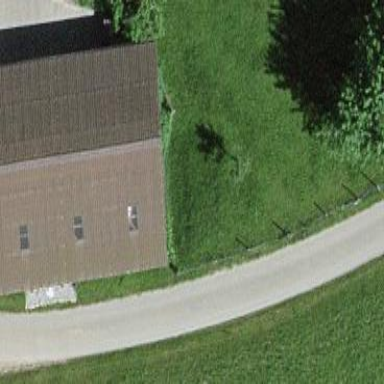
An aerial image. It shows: Shed.